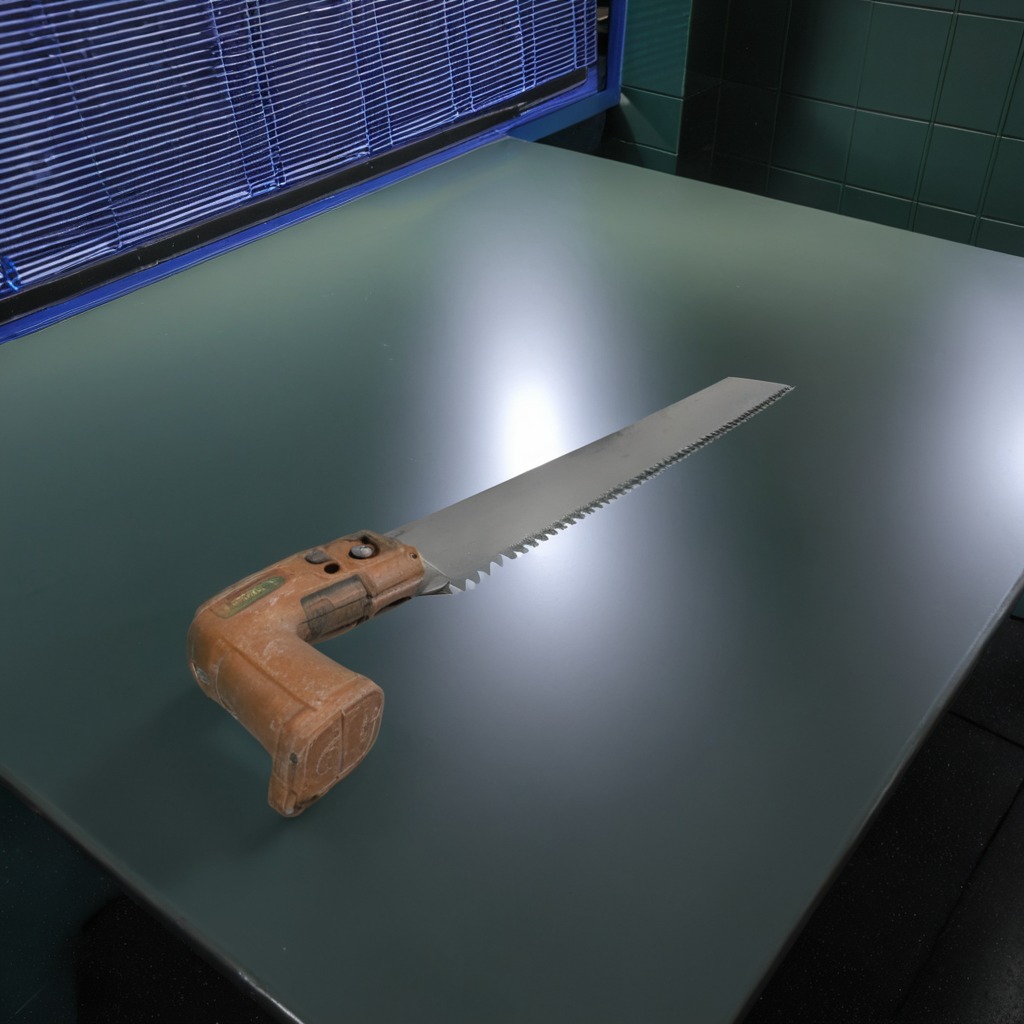
A metal saw lies on the clean empty table in a railway signal maintenance room.